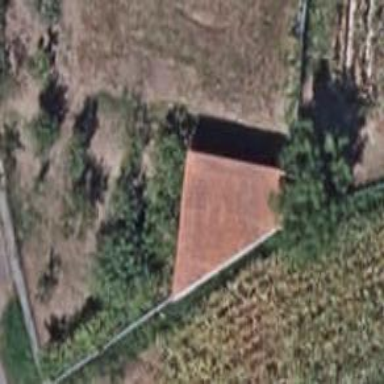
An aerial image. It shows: Shed.